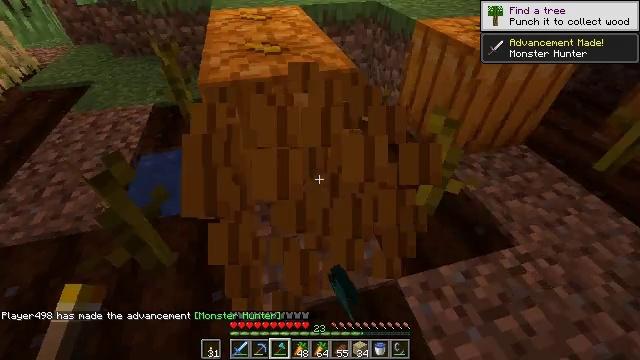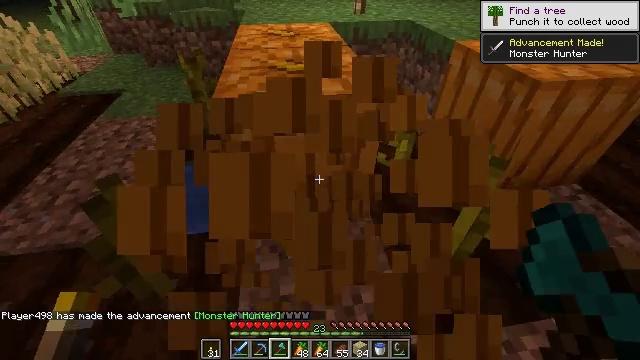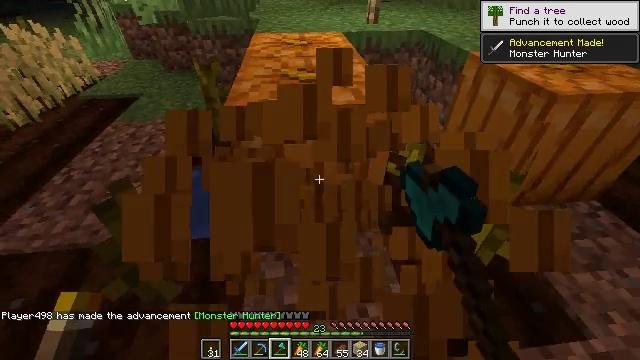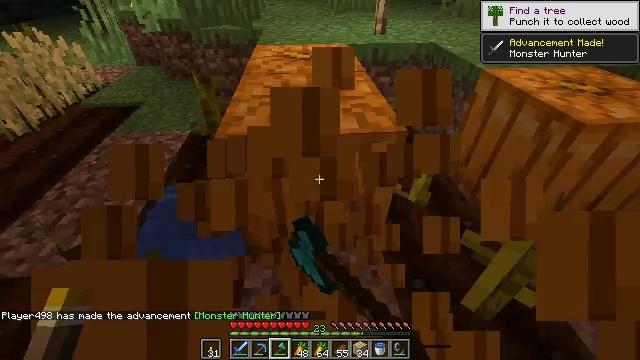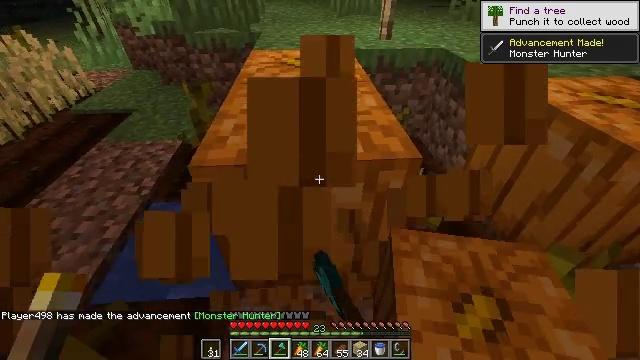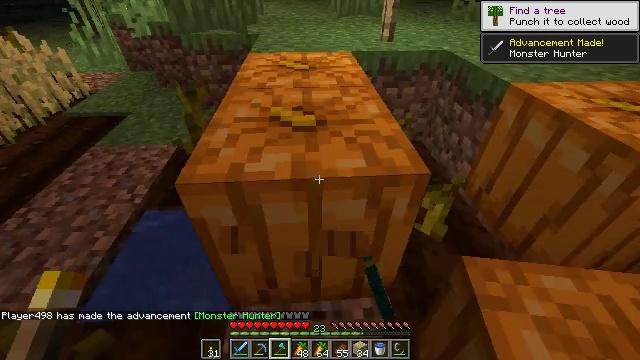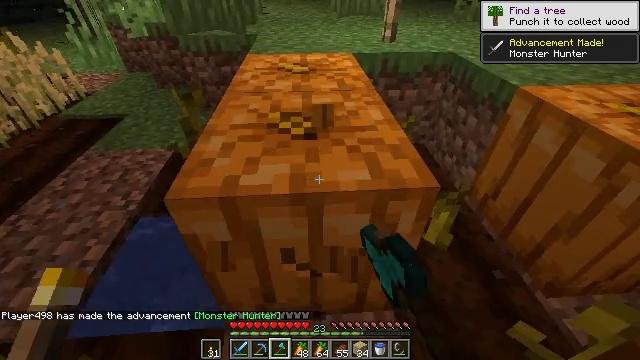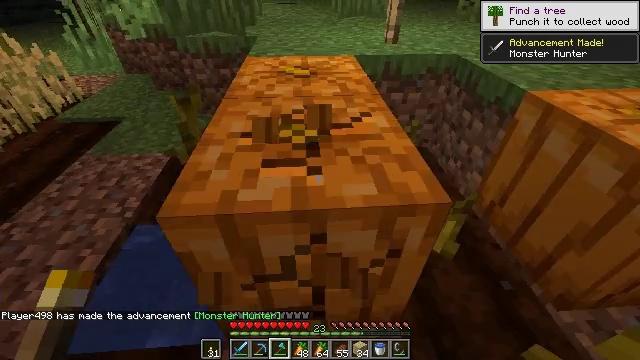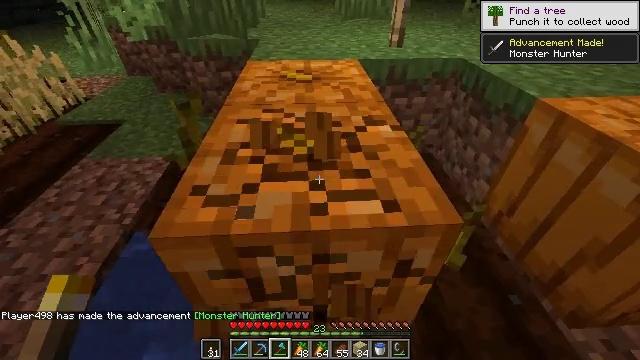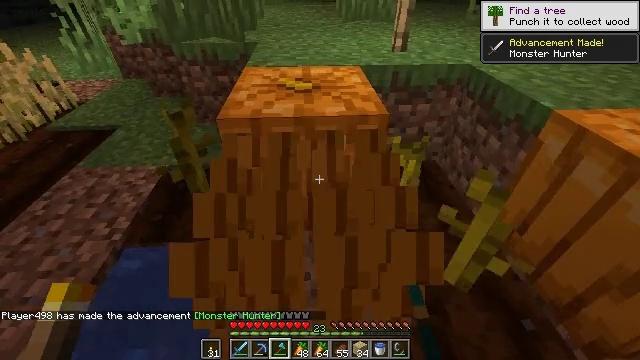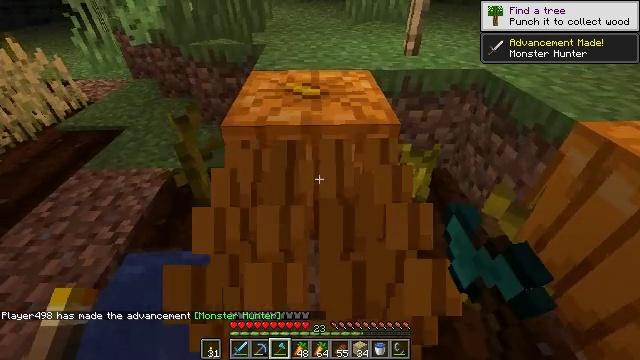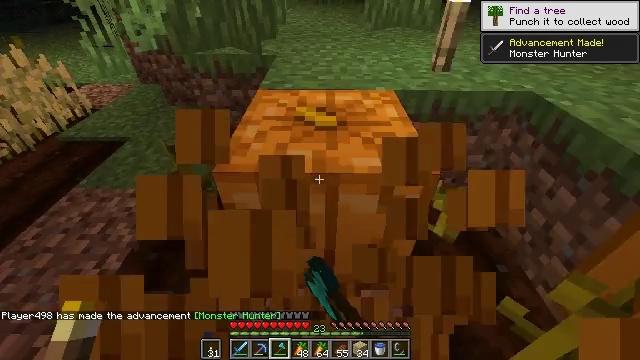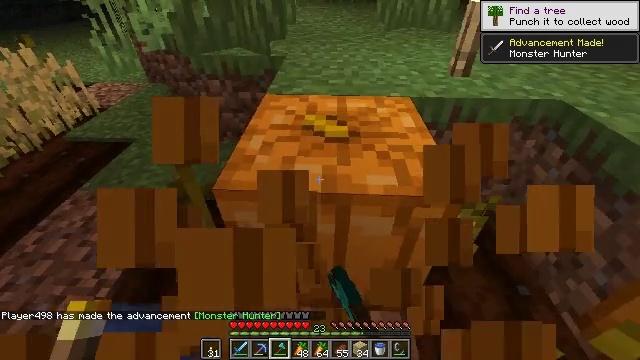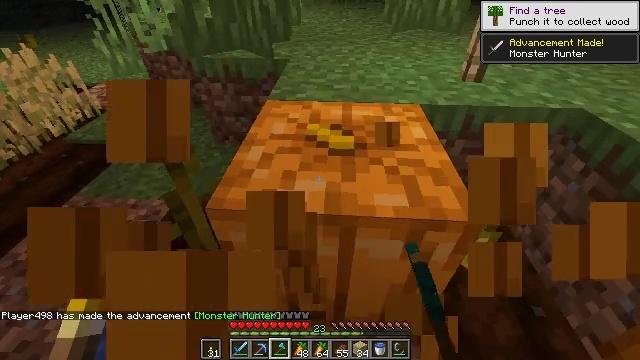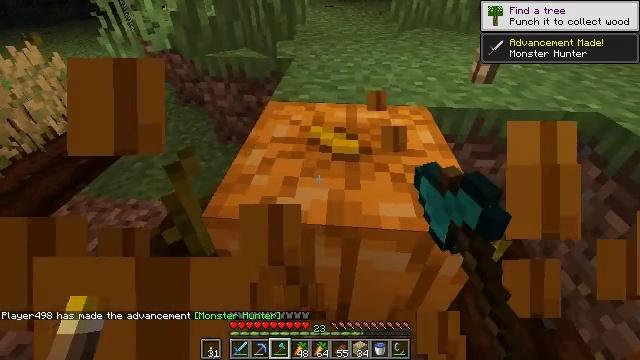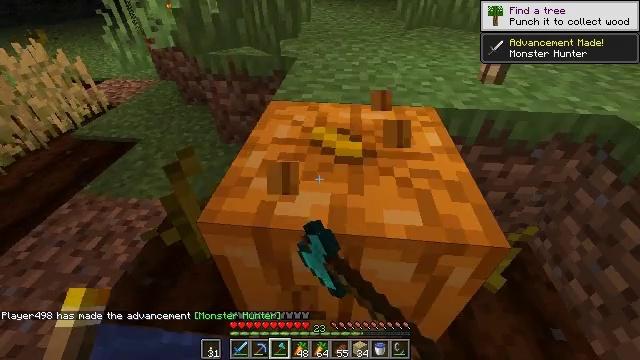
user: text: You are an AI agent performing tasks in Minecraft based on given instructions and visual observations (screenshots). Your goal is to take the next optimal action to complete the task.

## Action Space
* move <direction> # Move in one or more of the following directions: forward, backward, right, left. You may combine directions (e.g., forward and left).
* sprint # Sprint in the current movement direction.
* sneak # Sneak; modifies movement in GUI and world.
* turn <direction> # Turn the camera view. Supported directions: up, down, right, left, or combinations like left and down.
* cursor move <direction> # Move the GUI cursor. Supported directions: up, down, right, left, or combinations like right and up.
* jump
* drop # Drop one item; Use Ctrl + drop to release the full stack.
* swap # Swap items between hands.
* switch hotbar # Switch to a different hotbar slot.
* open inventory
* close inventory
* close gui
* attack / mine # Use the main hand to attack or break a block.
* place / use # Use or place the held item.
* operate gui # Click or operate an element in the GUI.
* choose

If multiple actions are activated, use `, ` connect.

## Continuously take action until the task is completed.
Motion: motion action
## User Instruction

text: Gather a pumpkin block.
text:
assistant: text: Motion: move forward, turn left and up, attack / mine
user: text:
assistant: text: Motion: move forward, turn left and up, attack / mine
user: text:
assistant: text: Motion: move forward, turn left, attack / mine
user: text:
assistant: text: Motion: move forward, attack / mine
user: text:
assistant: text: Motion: attack / mine
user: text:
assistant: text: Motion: attack / mine
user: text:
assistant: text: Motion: attack / mine
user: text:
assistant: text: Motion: move forward, attack / mine
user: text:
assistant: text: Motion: move forward, attack / mine
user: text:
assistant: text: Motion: move forward, turn left, attack / mine
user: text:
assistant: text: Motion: move forward, turn left, attack / mine
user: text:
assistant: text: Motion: move forward, turn left, attack / mine
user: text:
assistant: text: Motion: turn left, attack / mine
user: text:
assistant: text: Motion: turn left, attack / mine
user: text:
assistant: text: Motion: turn left, attack / mine
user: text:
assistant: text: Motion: attack / mine
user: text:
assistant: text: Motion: turn down, attack / mine
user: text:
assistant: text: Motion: turn right and down, attack / mine
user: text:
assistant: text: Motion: move forward, turn right and down, attack / mine
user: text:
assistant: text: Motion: move forward, turn right and down, attack / mine
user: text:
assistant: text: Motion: move forward, attack / mine
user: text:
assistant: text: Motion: move forward, turn down, attack / mine
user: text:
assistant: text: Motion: move forward, turn down, attack / mine
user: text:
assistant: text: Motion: move forward, turn right and down
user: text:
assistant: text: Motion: turn right and down
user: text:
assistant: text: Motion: turn right and down
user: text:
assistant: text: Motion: turn right and down
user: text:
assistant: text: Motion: turn right and down
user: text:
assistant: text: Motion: turn right
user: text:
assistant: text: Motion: turn right and up